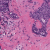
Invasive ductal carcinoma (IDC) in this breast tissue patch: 0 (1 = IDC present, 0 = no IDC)